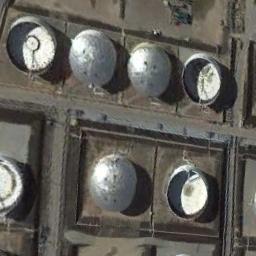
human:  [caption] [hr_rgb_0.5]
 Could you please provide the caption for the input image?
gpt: There are three metallic spherical tanks and four storage tanks with no lids.

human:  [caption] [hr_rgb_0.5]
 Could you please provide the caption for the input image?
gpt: There are some white and silver storage tanks on the bare land .

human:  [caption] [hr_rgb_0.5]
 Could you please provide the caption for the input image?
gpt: There are many roads around the storage tanks .

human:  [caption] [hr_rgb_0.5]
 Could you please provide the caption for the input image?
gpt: There are many differently sized storage tanks in the factory .

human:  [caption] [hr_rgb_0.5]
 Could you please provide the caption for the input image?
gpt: There are several storage tanks arranged neatly .